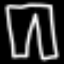
Label: pants